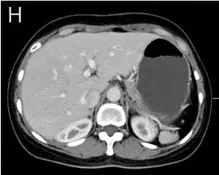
Less enhancement in portal phase and delayed phase than in surrounding liver parenchyma.
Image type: radiology (ct)